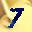
Label: 7